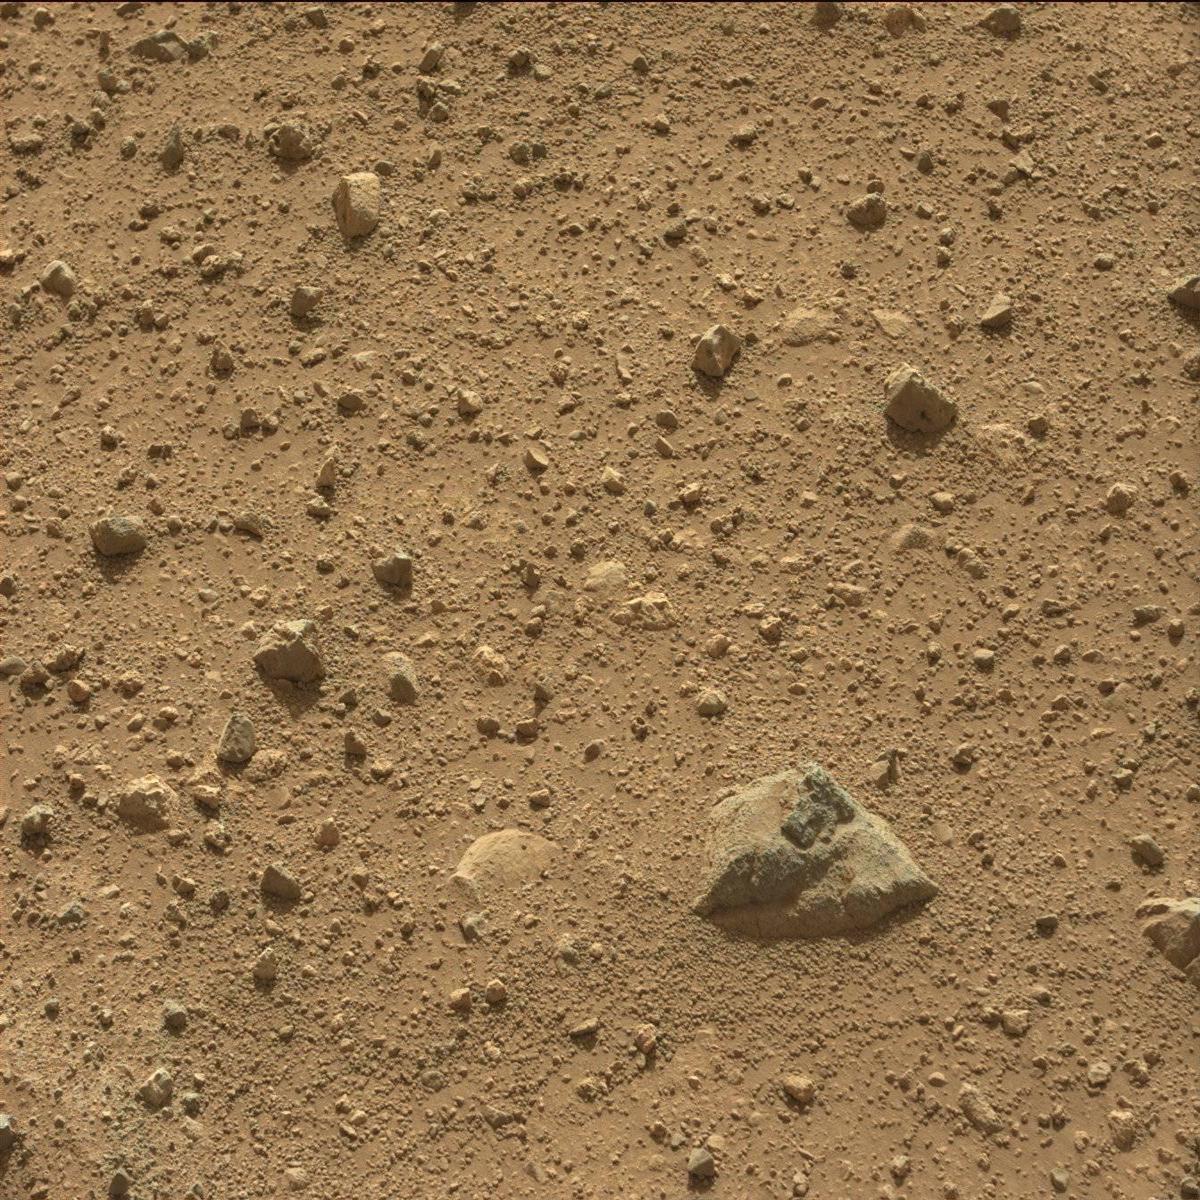
Terrain classes present: Bedrock, Rock, Sand / Soil